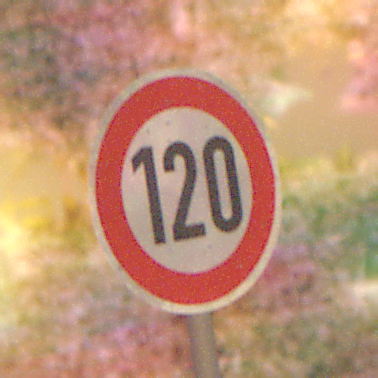
Verkehrszeichen: Geschwindigkeit120
Umgebung: Outdoor, Nature
Tageszeit: Night
Wetter: Clear
Licht: Natural
Jahreszeit: NotSpecified
Kontrast: LowContrast